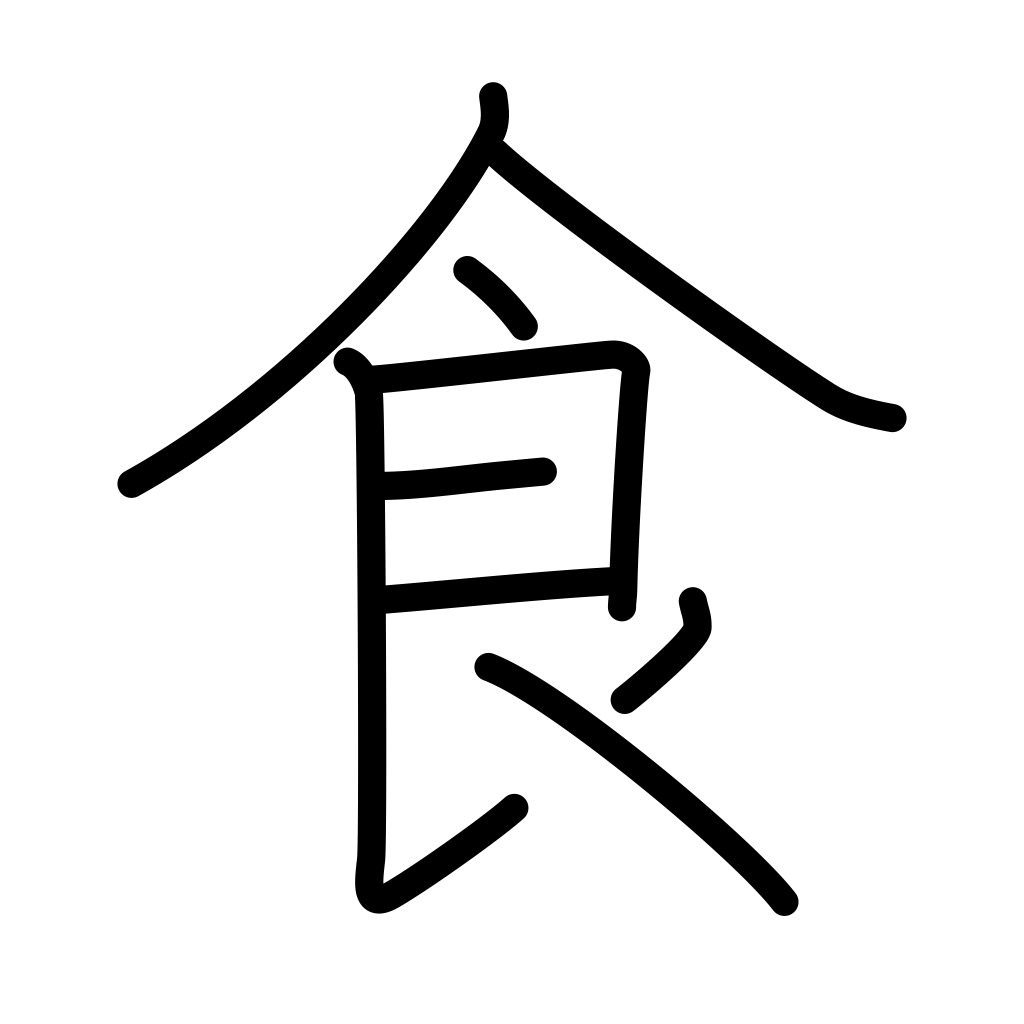
Meaning: eat, food